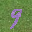
Label: 9